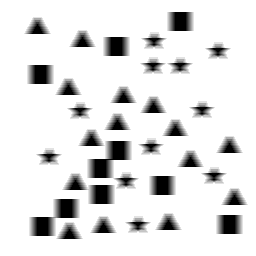
Squares: 10
Triangles: 15
Stars: 11
Total shapes: 36